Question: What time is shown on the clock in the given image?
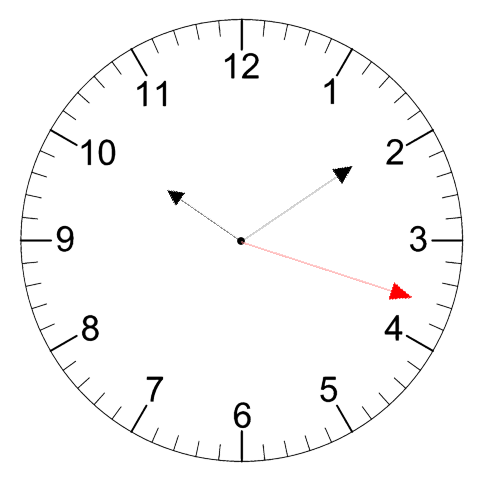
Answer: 10:09:18